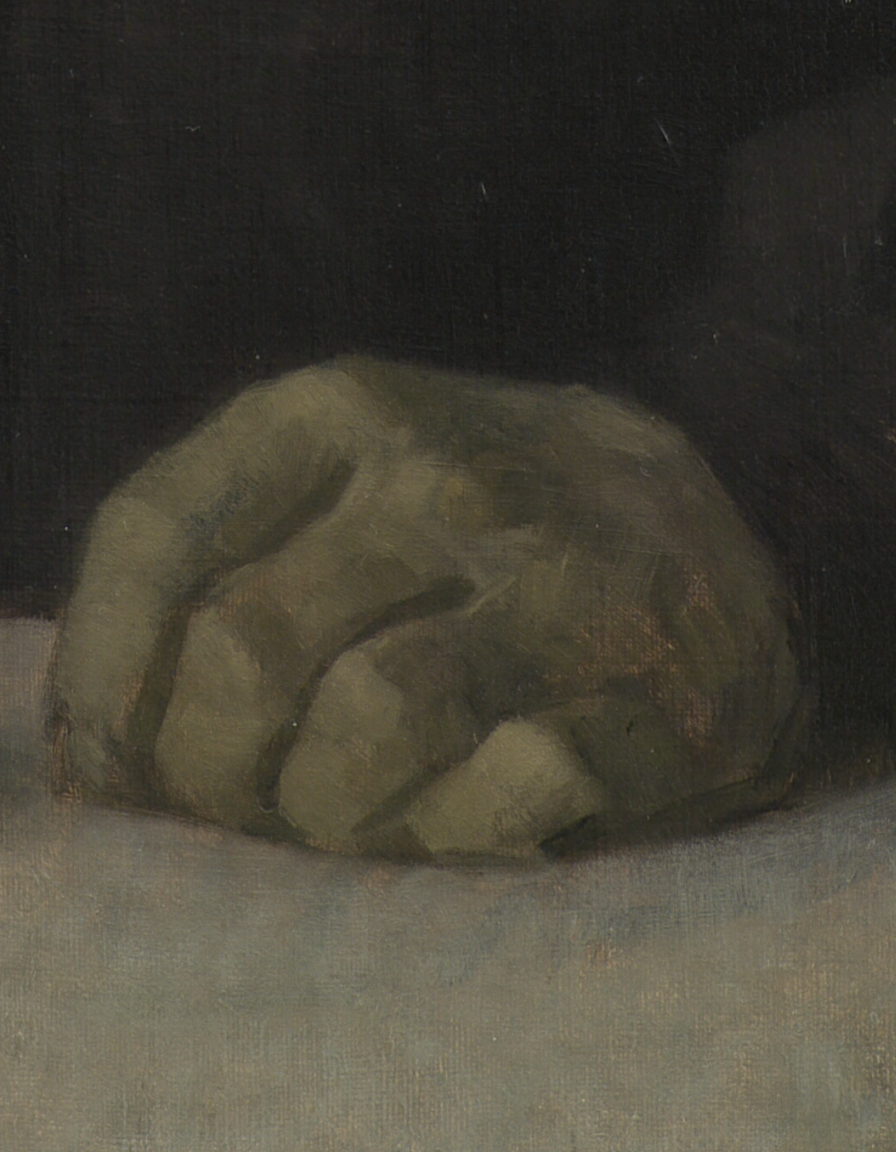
portrait painting, extreme close up, dark chiaroscuro, woman's closed hand resting on white tablecloth, dark atmospheric background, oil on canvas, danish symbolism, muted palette